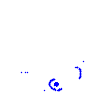
Particle: kaon